Interaction volume radius: 5 \u00c5
Interaction volume height: 15 \u00c5
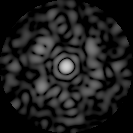
Disorder parameter: 0.7635